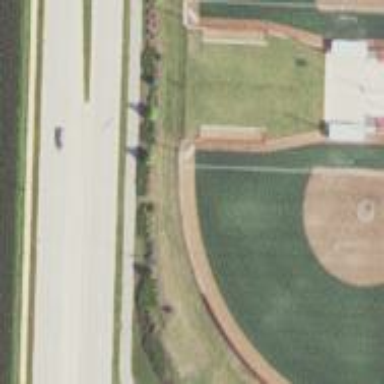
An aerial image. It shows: Pitch with artificial turf used for baseball or softball.